Question: I'm pulling my hair out. I've spent a few hours now on this. Here is what I am doing. I have an image that is an actor. I can move this image to wherever I want. That works fine. I added a Slider so I can also resize this image. This is where the problem sets in. Once I resize it, I can still move it, but it is no longer where my finger is. It is, if it shrunk in size, to the NE. If it increased, it is to the SE. (of my finger). Anyways, I have no idea what is causing this. I spent an hour just writing different equations for adjusting per size, but nothing is working. Also, the world bounds become incorrect too. I shouldn't be allowed to move the actor/image outside of the screen. I do a simple check. (actor.getX() <= 0). I feel like I should note that before resizing, everything works fine. Anyways, the bounds check was simple, right? Well, if I make my image smaller, it gets stopped before it reaches the edge. If I make it larger, it can enter the edge a bit. The same for the opposite side, except that this time if its larger, it gets stopped before it reaches, and if its smaller, it can go in a bit. Here, let me show you some code...
My Table for the Slider:
'''
private Table buildSlidersLayer() {
Table layer = new Table();
layer.right().top();
Label label = new Label("A Button Size", skinLibgdx);
layer.add(label);
layer.row();
sldSize = new Slider(0.0f, 1.0f, 0.01f, false, skinLibgdx);
layer.add(sldSize);
sldSize.addListener(new ChangeListener() {
@Override
public void changed(ChangeEvent event, Actor actor) {
sldSizeVal = sldSize.getValue();
divFacAButton = ((((1.0f - sldSizeVal) - 0.01f) * (2.0f - 0.7f)) / (0.99f - 0.01f)) + 0.7f;
aButton.setSize(120 / divFacAButton, 120 / divFacAButton);
}
});
// sldSize.setPosition(60, 60);
return layer;
}
'''
My divFacAButton is between a range of 0.7 and 2.0(aprrox.). I divide 120 by these to get the size.
Now, this is how I move my image:
'''
aButton = new Image(skinCydeonWorld, "a-button");
layer.addActor(aButton);
aButton.setSize(aButton.getWidth() / 1.5f,
aButton.getHeight() / 1.5f);
aButton.setOrigin(aButton.getWidth() / 2, aButton.getHeight() / 2);
aButton.setPosition(GamePreferences.instance.aButtonX,
GamePreferences.instance.aButtonY);
aButton.setRotation(180f);
aButton.addListener(new DragListener() {
@Override
public void touchDragged(InputEvent event, float x, float y,
int pointer) {
float xAspect = stage.getWidth() / Gdx.graphics.getWidth();
float yAspect = stage.getHeight() / Gdx.graphics.getHeight();
aButton.setPosition(
(Gdx.input.getX() - aButton.getHeight() / 2f) * xAspect,
((Gdx.graphics.getHeight() - Gdx.input.getY()) - aButton
.getHeight() / 2f) * yAspect);
checkAndAdjustPos(aButton);
super.touchDragged(event, x, y, pointer);
}
});
'''
Here I move the image. I set the image position to wherever I clicked, minus half the width on the x, and half the height on the y.
Here's an illustration on how the positioning is off, as well as it being stopped too early from the wall:

And so that's basically it. After resizing, the bounds and positions seem to get out-of-whack. I'm totally lost and have a major headache. If anybody has any idea why this is happening, what I'm doing wrong, or how I can fix this, I would be eternally(ok, maybe not) grateful. :)
I found a solution with the help of BrainfoG313!
Here's my new code:
'''
aButton.addListener(new DragListener() {
@Override
public void touchDragged(InputEvent event, float x, float y,
int pointer) {
xAspect = Constants.VIEWPORT_GUI_WIDTH / Gdx.graphics.getWidth();
yAspect = Constants.VIEWPORT_GUI_HEIGHT/ Gdx.graphics.getHeight();
aButton.setPosition(
(Gdx.input.getX() - (aButton.getWidth() * divFacAButton / 2f))
* xAspect,
((Gdx.graphics.getHeight() - Gdx.input.getY()) - (aButton
.getHeight() * (divFacAButton < 1.3f ? 0f : divFacAButton) / 2f))
* yAspect);
checkAndAdjustPos(aButton);
super.touchDragged(event, x, y, pointer);
}
});
'''
Checking if the actor leaves the screen:
'''
{
if (actor.getX() - (aButton.getWidth() / 2 / divFacAButton) + 80f / 2f < 0)
actor.setPosition(
(aButton.getWidth() / 2 / divFacAButton) - 80f / 2f,
actor.getY());
if (actor.getX() + actor.getWidth()
/ (minSize + maxSize - divFacAButton) > stage.getWidth() * xAspect)
actor.setPosition(stage.getWidth() * xAspect - actor.getWidth()
/ (maxSize + minSize - divFacAButton), actor.getY());
if (actor.getY() - (aButton.getHeight() / 2 / divFacAButton) + 80f / 2f < 0)
actor.setPosition(actor.getX(),
(aButton.getWidth() / 2 / divFacAButton) - 80f / 2f);
if (actor.getY() + actor.getHeight()
/ (minSize + maxSize - divFacAButton)/* / divFactor */> maxHeight * yAspect)
actor.setPosition(actor.getX(), maxHeight * yAspect - actor.getHeight()
/ (minSize + maxSize - divFacAButton));
}
'''
For checking if it left outside of the screen, I used two different formulas/equations:
For the x-axis:
> '''
xPosition - (1/2currentWidth / divFacAButton) + 1/2defaultWidth = leftEdge
'''
For the y-axis:
> '''
yPosition - (1/2currentHeight / divFacAButton) + 1/2defaultHeight = bottomEdge
'''
And my second formula/equation:
For the x-axis
> xPosition + currentWidth / (minSize + maxSize - divFacAButton) = rightEdge
For the y-axis
> yPosition + currentHeight / (minSize + maxSize - divFacAButton) = topEdge
It's not perfect, but it's pretty close and works fine! :D
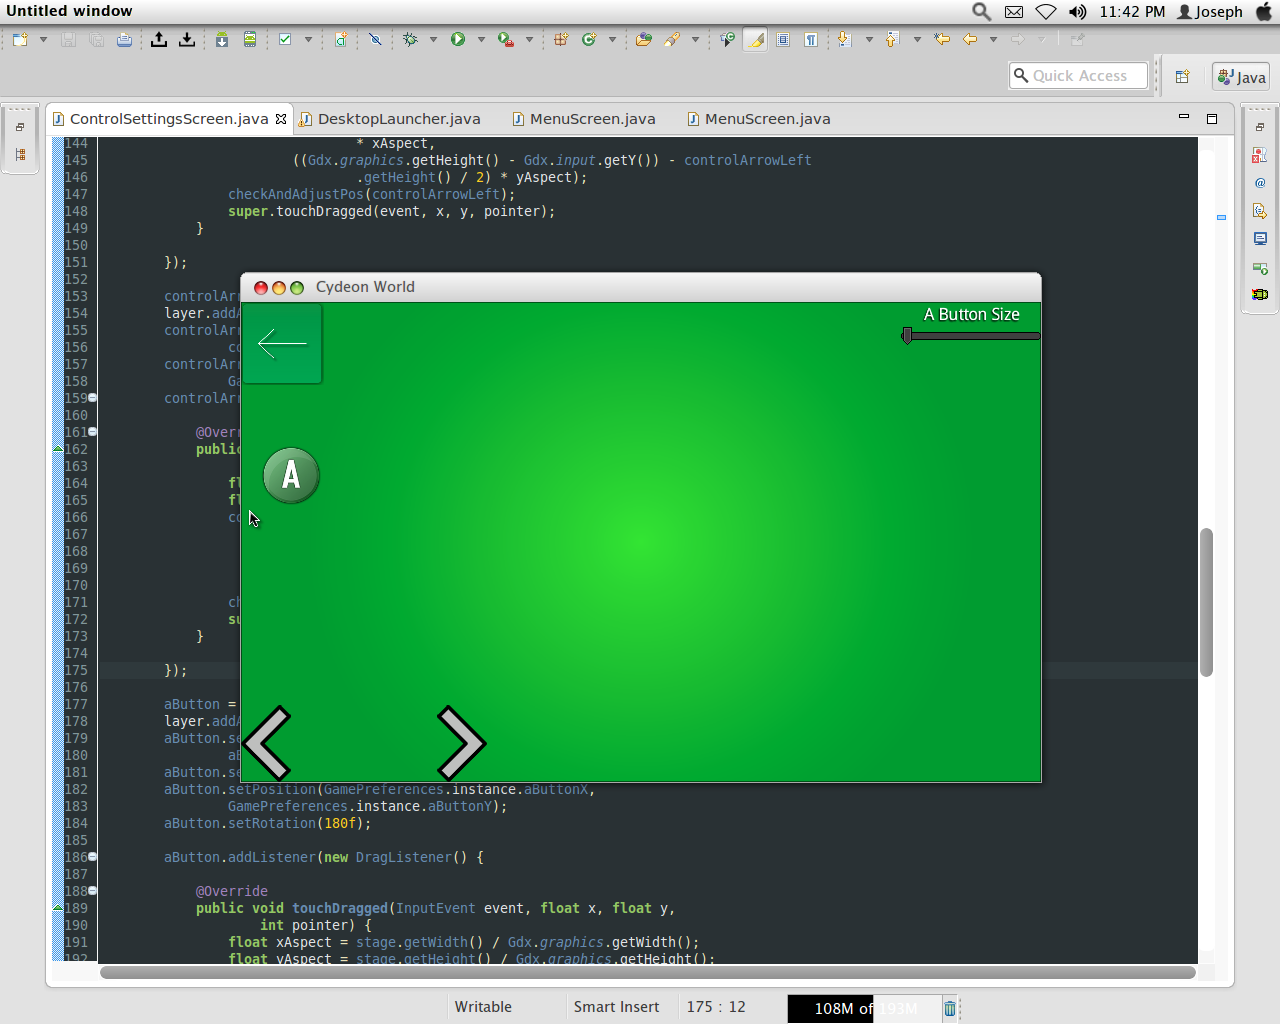
Answer: Just breezin' through your code, it looks like the resizing slider is adjusting the image size and not the container. I ran into a similar situation when I was working with Circles and drawing images over them; the hitbox and image wouldn't align. Horrible picture, incoming!

float xAspect = stage.getWidth() / Gdx.graphics.getWidth();
float yAspect = stage.getHeight() / Gdx.graphics.getHeight();
This is the point in your code that makes me wonder.